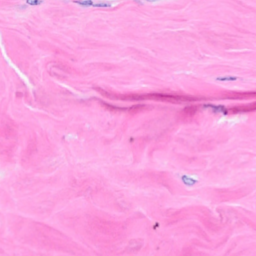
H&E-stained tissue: Breast